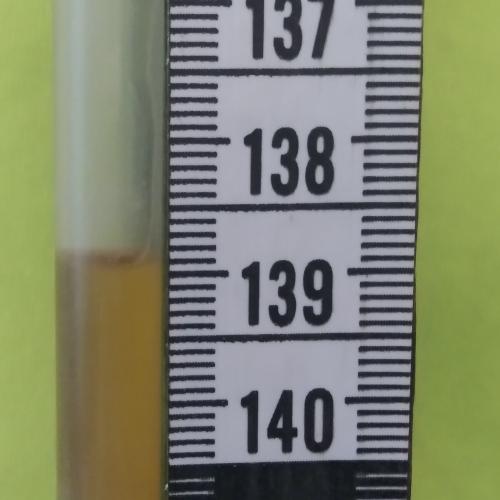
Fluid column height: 138.9 cm